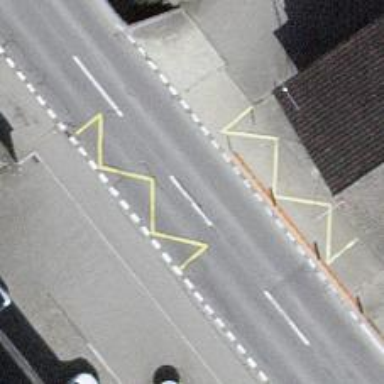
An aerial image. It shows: Bus stop with designated stop position for public transport.